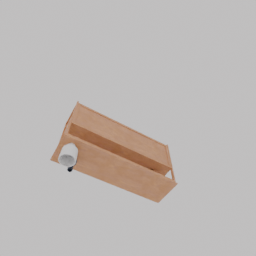
Label: furniture